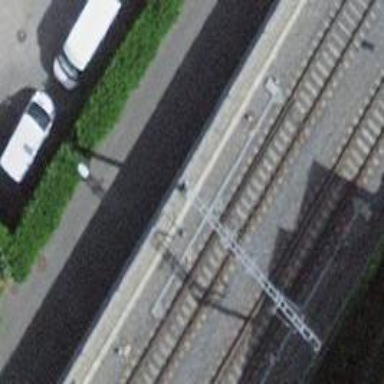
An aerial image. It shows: Railway with electrified contact lines.